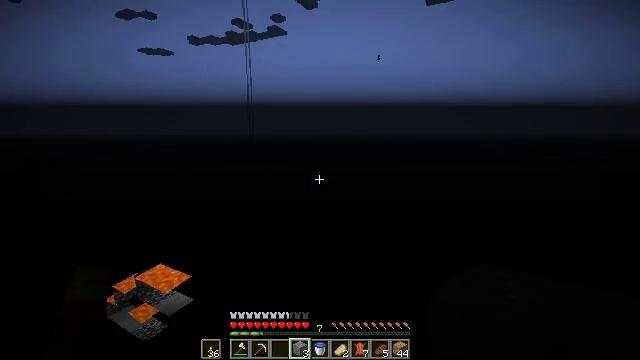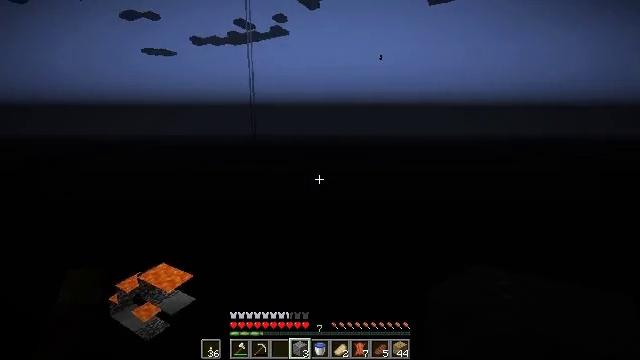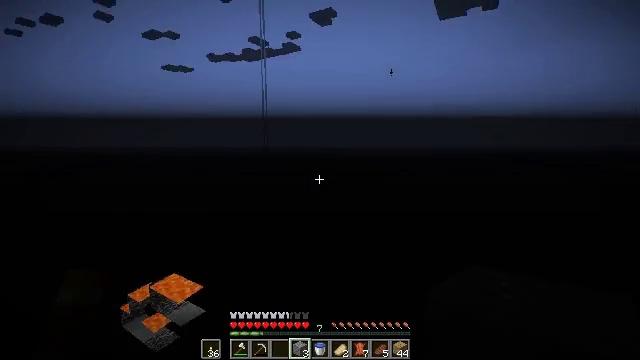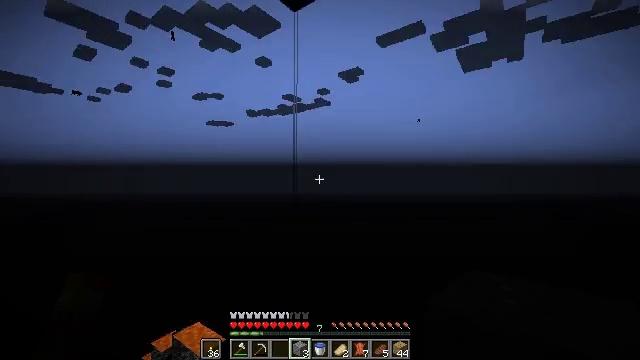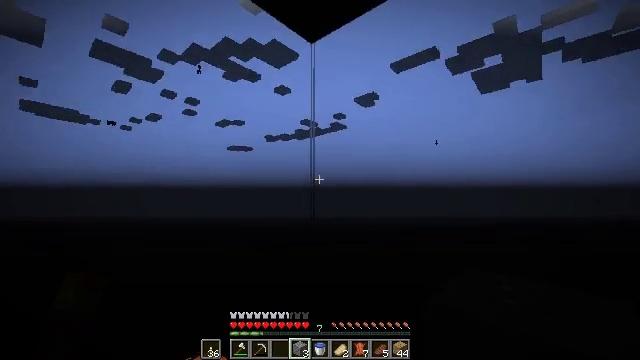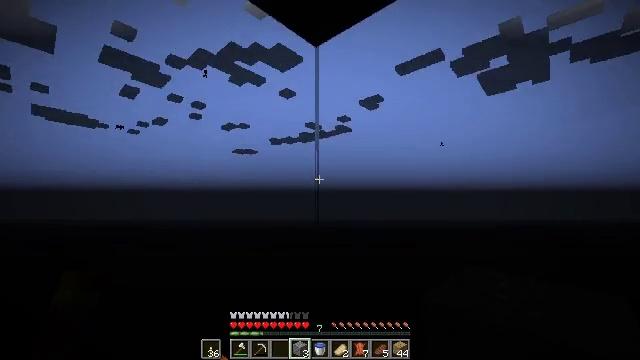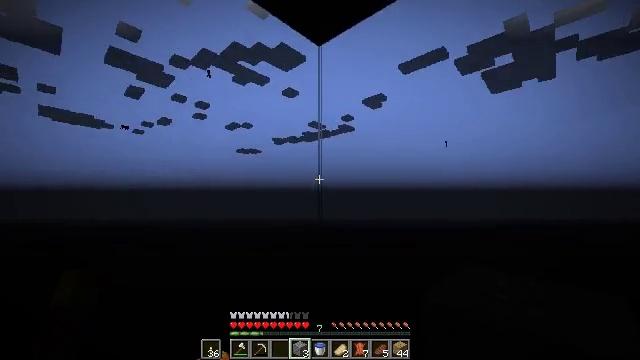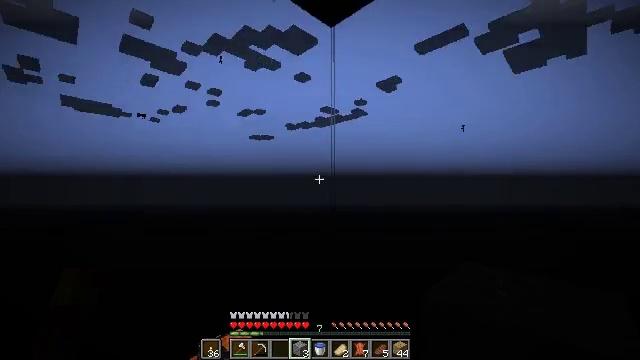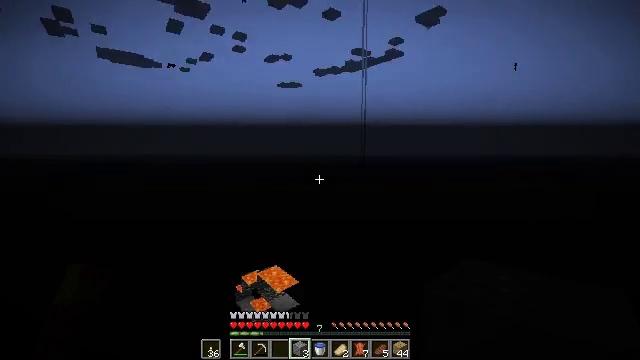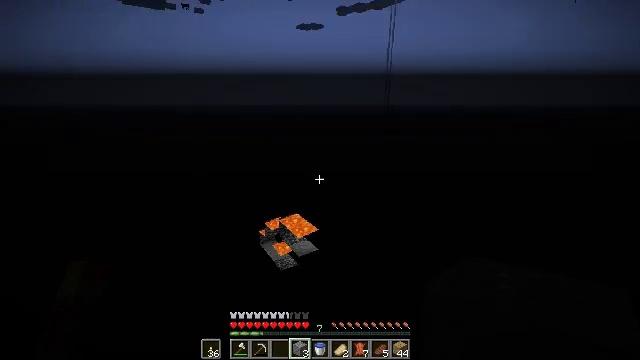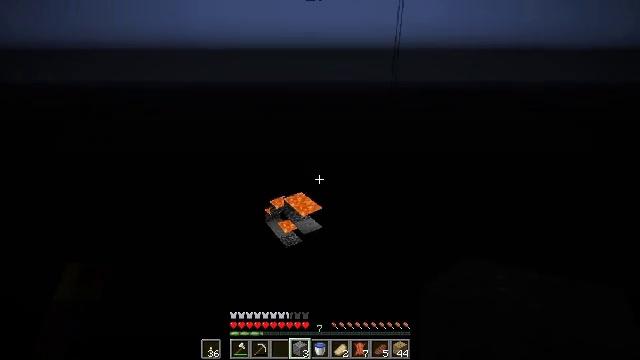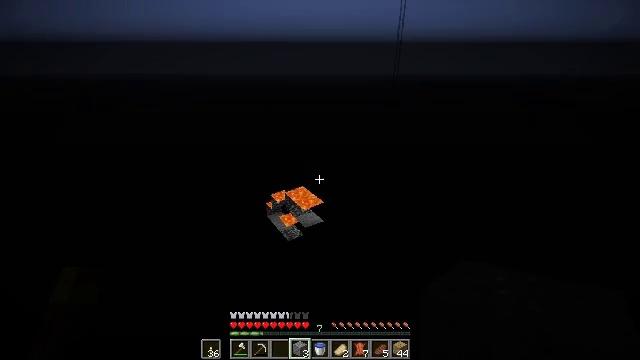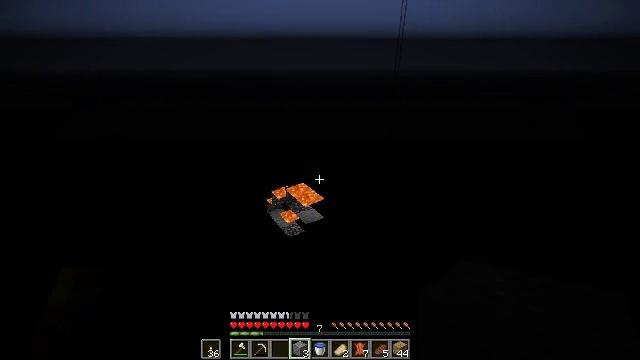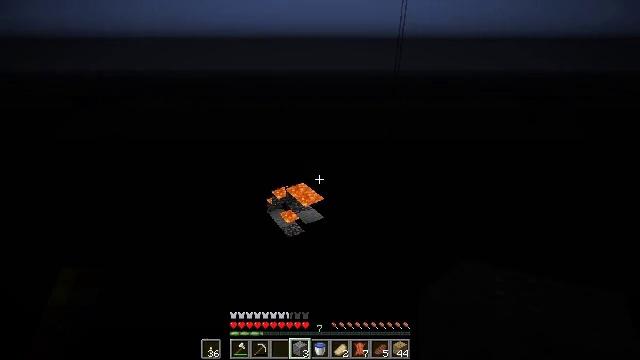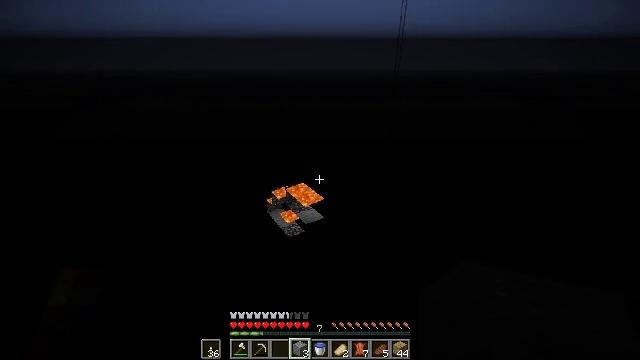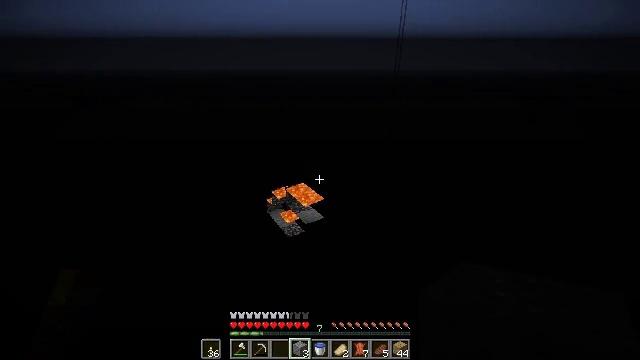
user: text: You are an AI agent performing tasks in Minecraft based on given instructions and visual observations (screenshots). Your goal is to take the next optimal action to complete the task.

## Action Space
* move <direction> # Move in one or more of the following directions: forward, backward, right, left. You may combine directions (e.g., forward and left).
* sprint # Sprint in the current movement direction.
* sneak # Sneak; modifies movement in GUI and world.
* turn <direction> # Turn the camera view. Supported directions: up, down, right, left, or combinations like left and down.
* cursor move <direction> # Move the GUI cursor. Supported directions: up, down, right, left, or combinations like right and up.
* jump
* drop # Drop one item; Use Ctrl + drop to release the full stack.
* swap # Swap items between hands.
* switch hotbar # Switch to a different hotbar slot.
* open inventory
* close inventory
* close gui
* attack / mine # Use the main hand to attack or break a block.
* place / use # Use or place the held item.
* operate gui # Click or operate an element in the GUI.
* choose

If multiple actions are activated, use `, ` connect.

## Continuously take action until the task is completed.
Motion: motion action
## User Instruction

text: Mine the composter block.
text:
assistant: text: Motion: no_op
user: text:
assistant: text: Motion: turn left and up
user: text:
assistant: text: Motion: turn left and up
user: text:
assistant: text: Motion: turn left and up
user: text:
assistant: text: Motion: turn left
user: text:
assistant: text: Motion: no_op
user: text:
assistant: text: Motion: turn left and down
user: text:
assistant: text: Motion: turn left and down
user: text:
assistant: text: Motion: turn left and down
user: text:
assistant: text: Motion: turn left and down
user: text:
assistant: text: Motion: turn down
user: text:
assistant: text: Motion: no_op
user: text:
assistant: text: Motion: no_op
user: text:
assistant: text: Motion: no_op
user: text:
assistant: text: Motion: no_op
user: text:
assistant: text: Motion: no_op
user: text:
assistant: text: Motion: no_op
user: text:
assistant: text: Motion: no_op
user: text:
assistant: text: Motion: no_op
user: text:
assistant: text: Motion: no_op
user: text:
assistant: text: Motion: no_op
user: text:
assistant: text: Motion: no_op
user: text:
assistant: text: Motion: no_op
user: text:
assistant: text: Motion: no_op
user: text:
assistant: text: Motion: turn up
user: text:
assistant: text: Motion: turn left and up
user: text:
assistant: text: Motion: turn left and up
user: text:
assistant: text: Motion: turn left and up
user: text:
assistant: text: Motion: no_op
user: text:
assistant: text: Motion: no_op